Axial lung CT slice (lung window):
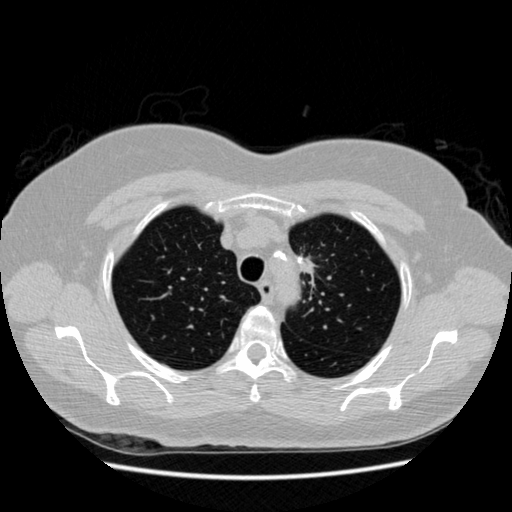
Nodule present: yes
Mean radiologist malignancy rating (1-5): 4